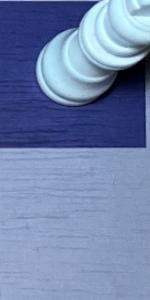
Label: Empty